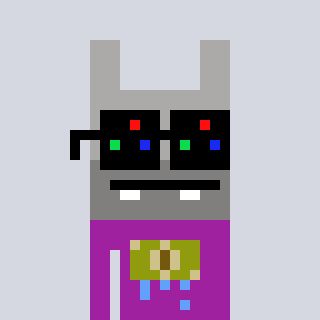
a pixel art character with square black sunglasses, a rabbit-shaped head and a magenta-colored body on a cool background